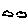
Label: cloud